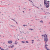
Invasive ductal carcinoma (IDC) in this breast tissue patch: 1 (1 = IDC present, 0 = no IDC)